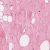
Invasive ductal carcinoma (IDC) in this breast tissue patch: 0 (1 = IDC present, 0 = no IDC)